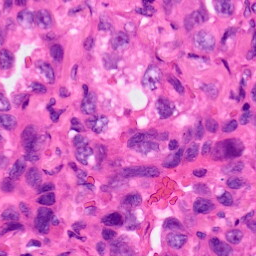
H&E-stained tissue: Lung